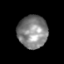
Tissue: skin
Cell type: Epithelial cells
Senescence score: 0.2336
Nuclear area (px): 948
Mean DAPI intensity: 132.333